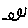
Label: zigzag